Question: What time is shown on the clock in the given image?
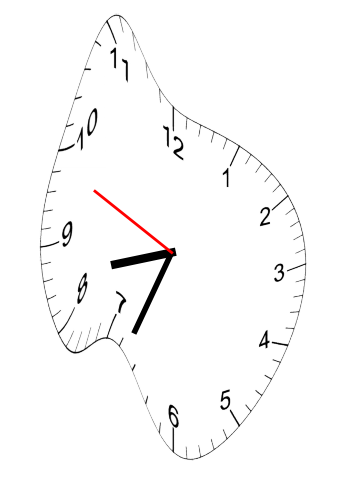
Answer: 08:33:49